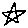
Label: star